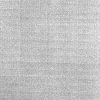
Atmospheric dust classification: dusty